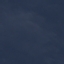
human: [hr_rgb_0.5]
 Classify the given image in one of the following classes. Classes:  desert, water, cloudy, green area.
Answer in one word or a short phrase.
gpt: water